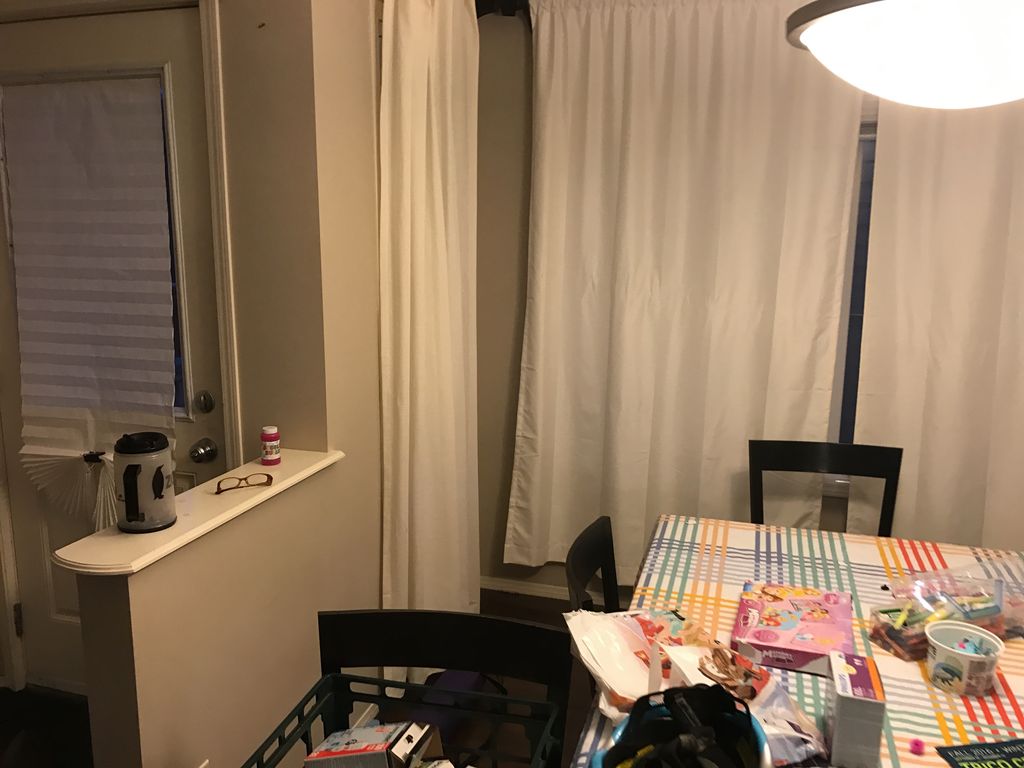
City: calgary